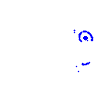
Particle: pion